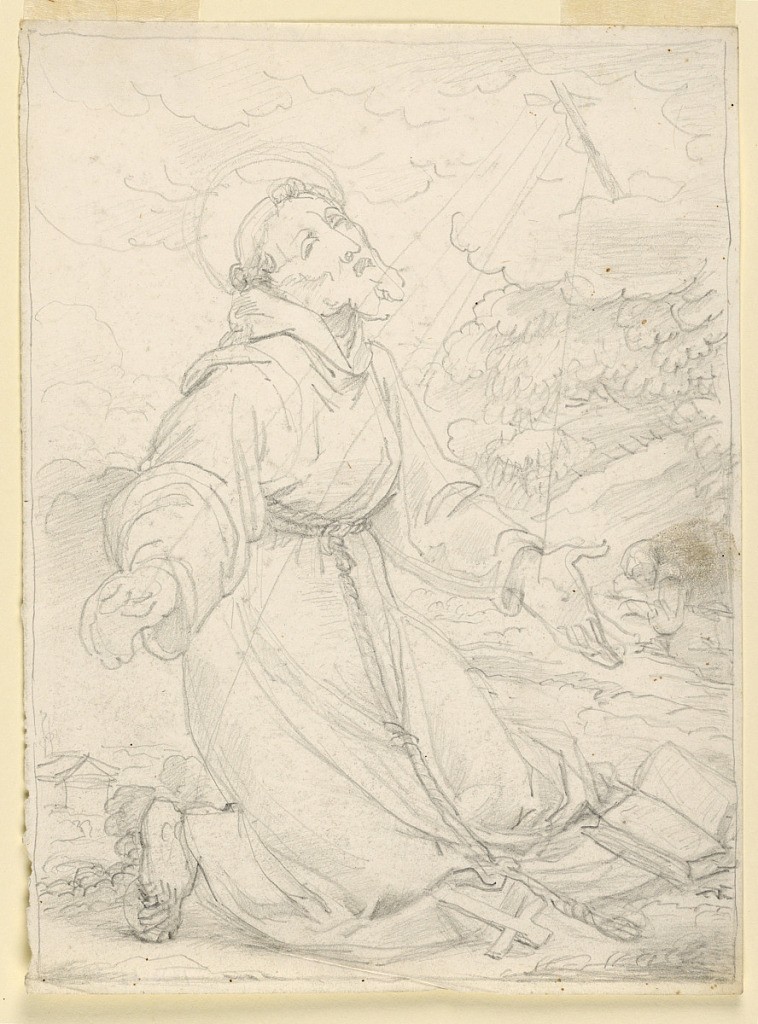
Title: Saint Francis Receiving the Stigmata
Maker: Fortunato Duranti, Italian, 1787 - 1863
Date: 1820–1850
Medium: Graphite on paper
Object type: Drawing
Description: Kneeling toward the right. The friar is in the middle ground at right. Framing graphite line. Parts of outline are deeply impressed.